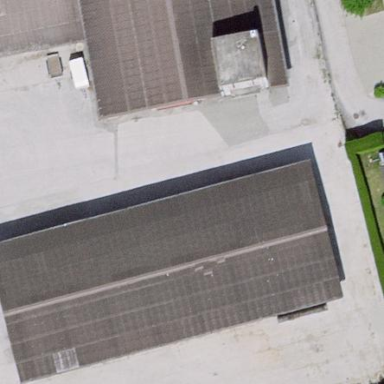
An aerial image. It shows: Hangar building at airport.